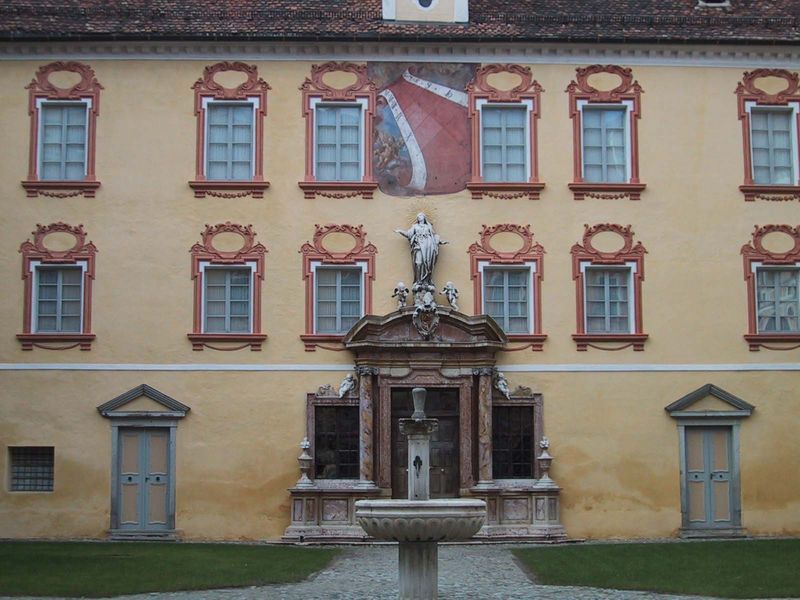
Titel: Bischöfliche Residenz in Brixen
Künstler: Albrecht Lucchese
Standort: Brixen, Bischöfliche Residenz (EU - I - Südtirol)
Schlagwörter: fenster, marmor, säulen, tür, dach, gebäude, haus, rasen, rot, schloss, weg, beige, architektur, barock, stein, figur, klassizismus, renaissance, brunnen, engel, skulptur, statue, fassade, türen, flagge, ziegel, figuren, kartusche, detail, stuck, foto, eingang, fensterkreuz, becken, portal, wappen, skulpturen, herrenhaus, putten, maria, verziehrung, marienstatue, state, sonnenuhr